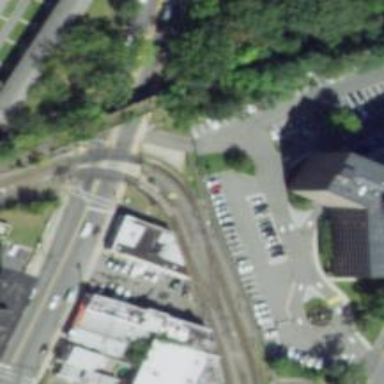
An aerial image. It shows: Light rail siding with electrified contact line.